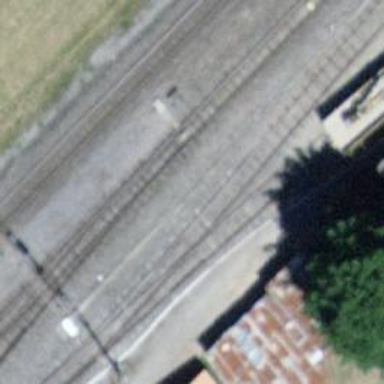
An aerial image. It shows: Narrow-gauge railway siding with electrified contact lines. It consists of one track.